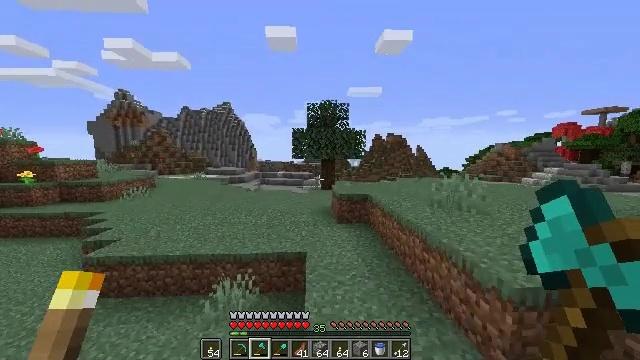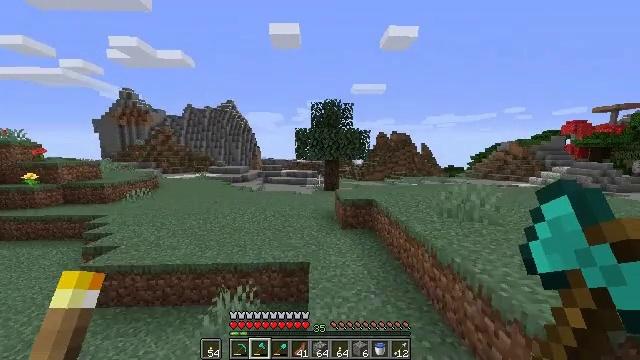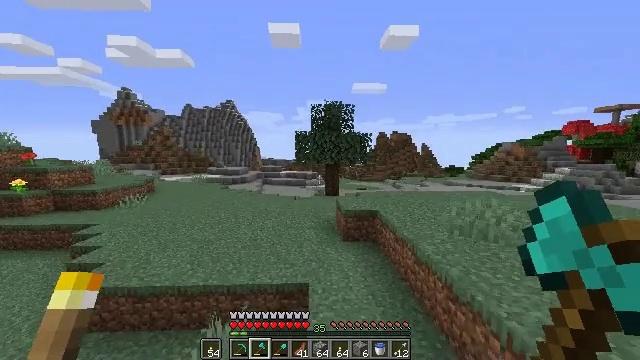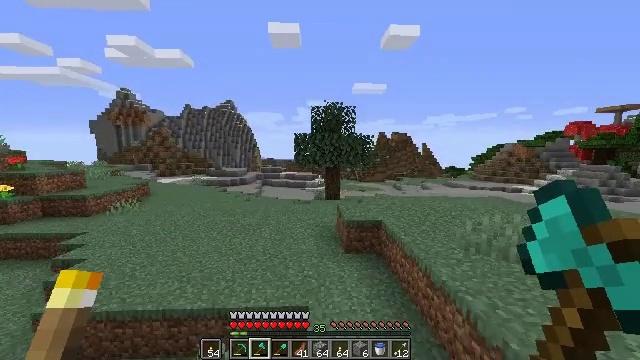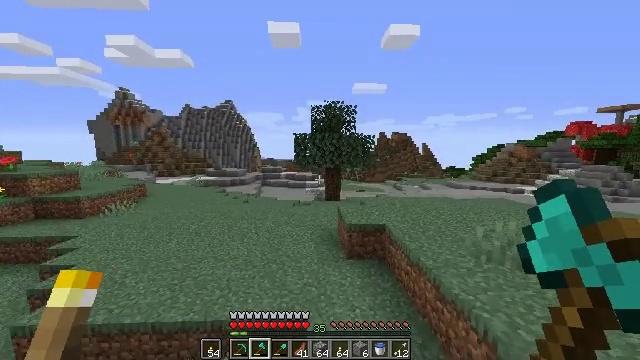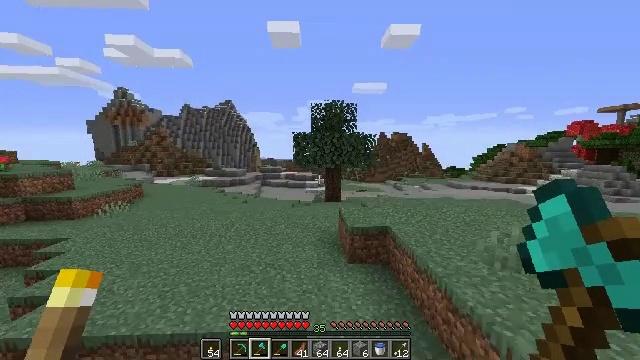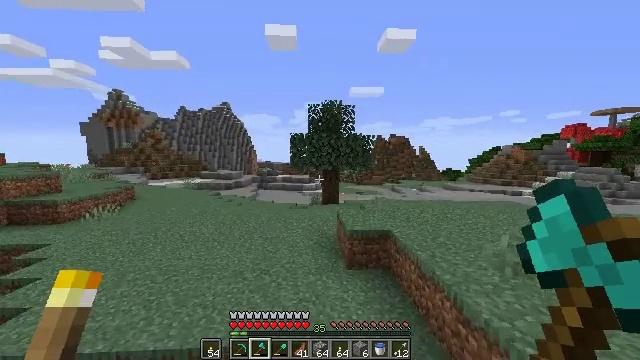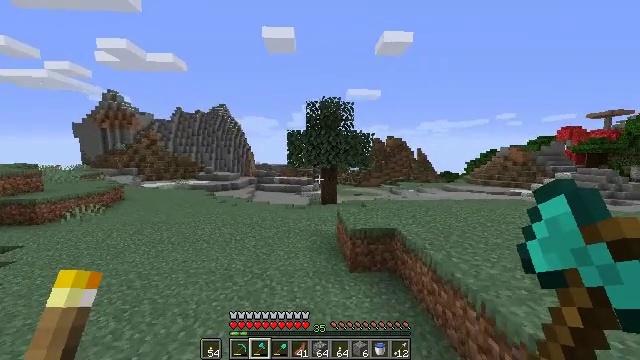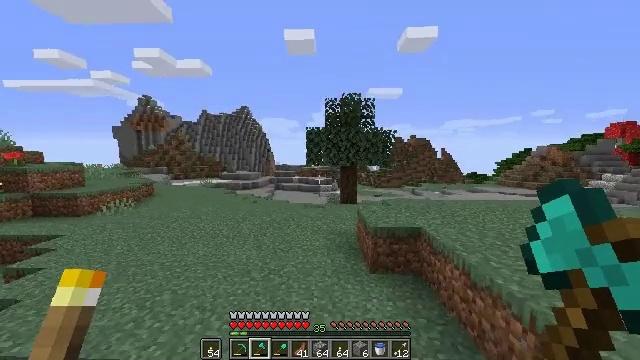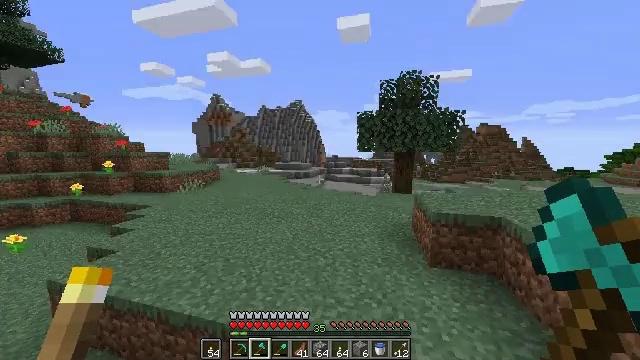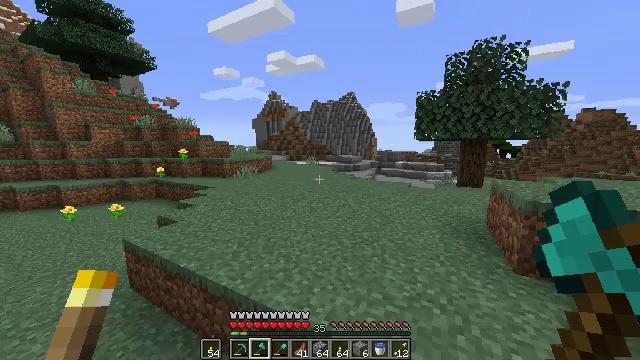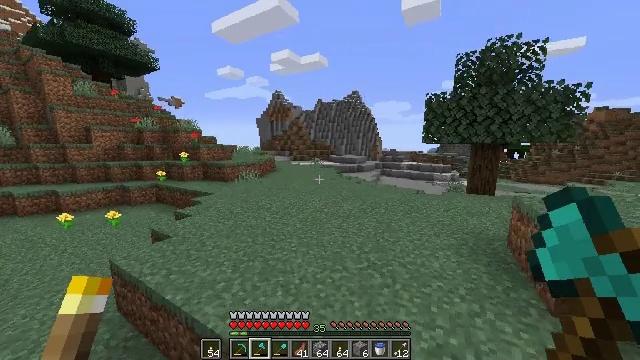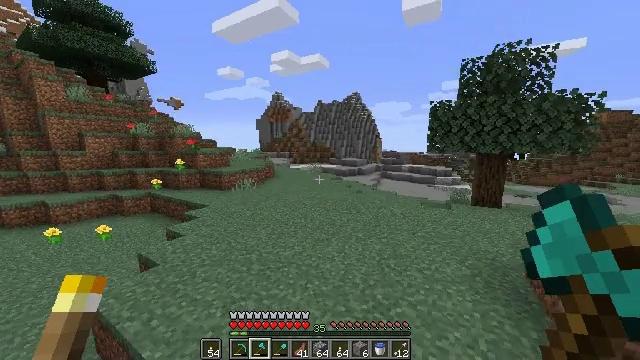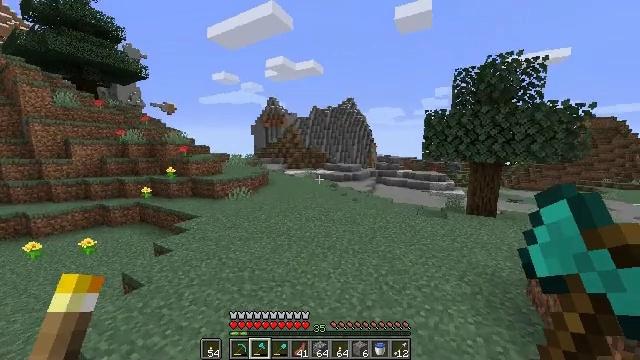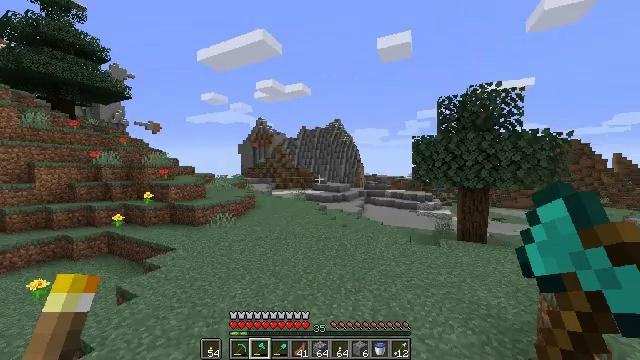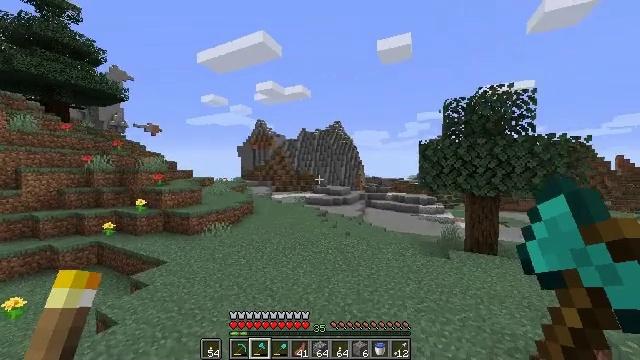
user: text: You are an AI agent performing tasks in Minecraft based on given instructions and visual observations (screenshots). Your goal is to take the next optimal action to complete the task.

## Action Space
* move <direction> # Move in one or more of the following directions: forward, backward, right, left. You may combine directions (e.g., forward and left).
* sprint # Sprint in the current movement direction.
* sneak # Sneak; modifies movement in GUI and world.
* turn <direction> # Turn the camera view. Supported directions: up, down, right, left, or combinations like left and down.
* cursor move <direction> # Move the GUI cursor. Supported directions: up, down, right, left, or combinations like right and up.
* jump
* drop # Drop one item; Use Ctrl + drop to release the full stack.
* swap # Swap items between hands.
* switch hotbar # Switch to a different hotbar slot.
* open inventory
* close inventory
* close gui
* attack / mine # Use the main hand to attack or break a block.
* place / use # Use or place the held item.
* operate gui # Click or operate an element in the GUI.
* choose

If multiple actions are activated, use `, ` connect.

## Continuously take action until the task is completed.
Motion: motion action
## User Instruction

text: Collect some oak leaves.
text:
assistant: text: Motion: move forward, sprint, jump
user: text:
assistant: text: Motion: move forward, sprint, jump
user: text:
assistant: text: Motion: move forward, sprint, jump
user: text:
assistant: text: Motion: move forward, sprint, jump
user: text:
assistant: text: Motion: move forward, sprint, jump
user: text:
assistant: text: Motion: move forward, sprint, jump
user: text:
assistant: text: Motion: move forward, sprint, jump
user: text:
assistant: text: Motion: move forward and move left, sprint, turn left, jump
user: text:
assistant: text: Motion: move forward and move left, sprint, turn left and down, jump
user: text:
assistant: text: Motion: move forward and move left, sprint, turn left and down, jump
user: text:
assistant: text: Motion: move forward and move left, sprint, turn left, jump
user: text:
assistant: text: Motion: move forward, sprint, jump
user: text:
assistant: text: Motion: move forward, sprint, turn right and up, jump
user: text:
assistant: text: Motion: move forward, sprint, turn right and up, jump
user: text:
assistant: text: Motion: move forward, sprint, jump
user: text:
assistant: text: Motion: move forward, sprint, jump
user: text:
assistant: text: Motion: move forward, sprint, turn left and down, jump
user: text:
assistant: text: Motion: move forward, sprint, jump
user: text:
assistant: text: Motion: move forward, sprint, jump
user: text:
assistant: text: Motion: move forward, sprint, turn up, jump
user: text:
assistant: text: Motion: move forward, sprint, turn up, jump
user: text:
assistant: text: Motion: move forward, sprint, jump
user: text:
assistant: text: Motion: move forward, sprint, jump
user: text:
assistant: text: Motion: move forward, sprint, jump
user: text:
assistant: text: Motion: move forward, sprint, jump
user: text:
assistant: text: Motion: move forward, sprint, jump
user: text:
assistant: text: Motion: move forward, sprint, jump
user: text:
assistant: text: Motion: move forward and move left, sprint, jump
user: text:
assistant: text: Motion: move forward and move left, sprint, jump
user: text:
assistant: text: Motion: move forward and move left, sprint, turn down, jump